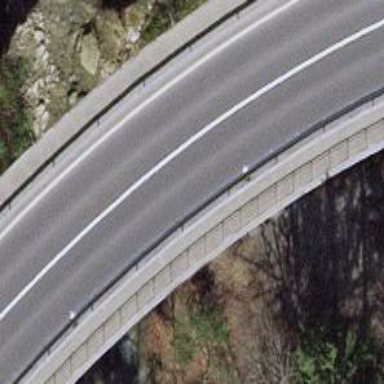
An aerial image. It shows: Tertiary road with bridge and sidewalks on both sides.